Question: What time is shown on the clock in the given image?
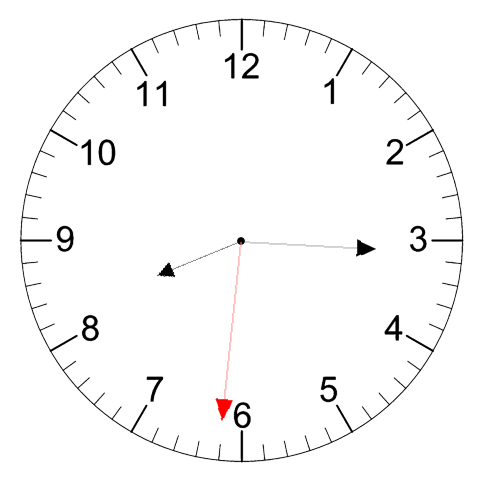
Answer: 08:15:31